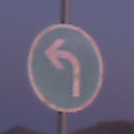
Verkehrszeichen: VorgeschriebeneFahrtrichtungLinks
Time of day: Dawn
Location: Outdoor (Nature)
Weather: PartlyCloudy
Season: NotSpecified
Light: Natural